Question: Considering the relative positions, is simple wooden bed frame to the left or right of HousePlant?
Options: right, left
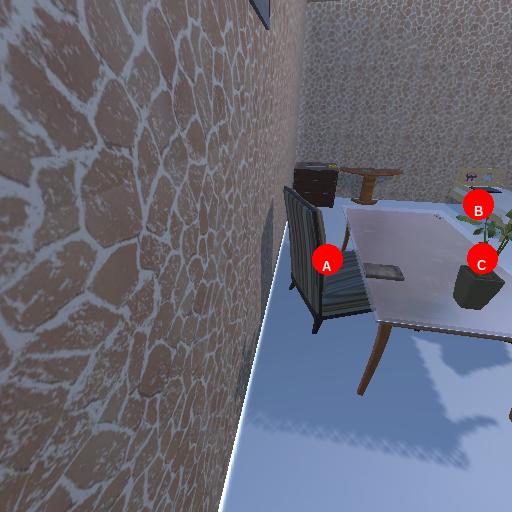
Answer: right